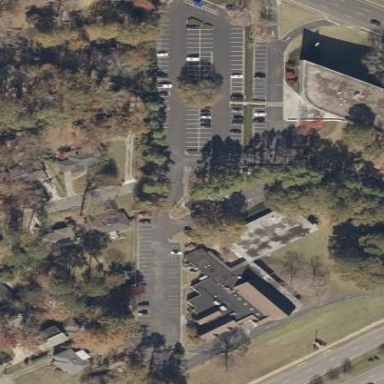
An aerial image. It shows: Parking area.